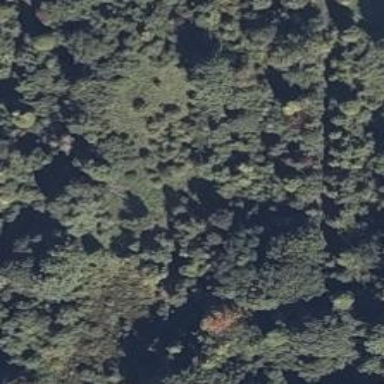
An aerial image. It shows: Forest with mixture of leaf types and cycles.